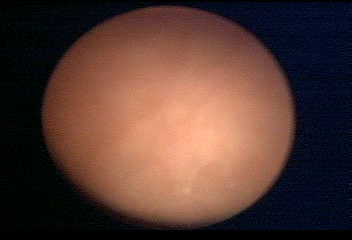
Modality: WLC
Class: Normal mucosa
Bladder cancer association: No